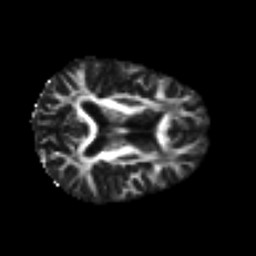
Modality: FA
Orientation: axial
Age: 37
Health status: ill
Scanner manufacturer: philips
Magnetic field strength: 3 T
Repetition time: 9 s
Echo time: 0.127 s